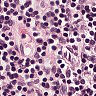
Metastatic tissue present: no